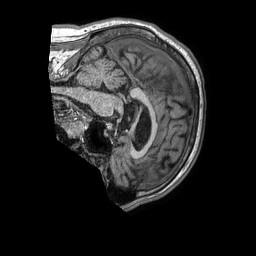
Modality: T1w
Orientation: sagittal
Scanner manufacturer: philips
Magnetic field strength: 1.5 T
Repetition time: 0.007548 s
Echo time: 0.003432 s